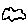
Label: cloud